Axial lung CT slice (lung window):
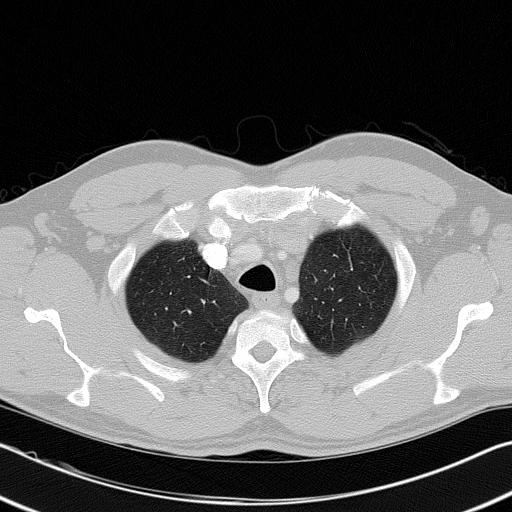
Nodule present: no